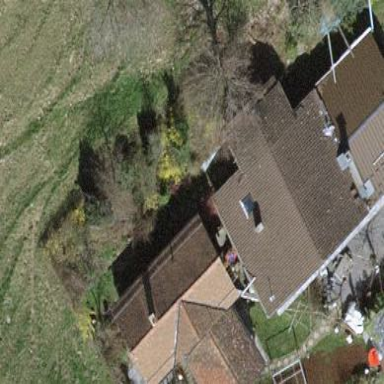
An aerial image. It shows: Simple house.